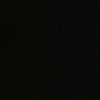
Label: space